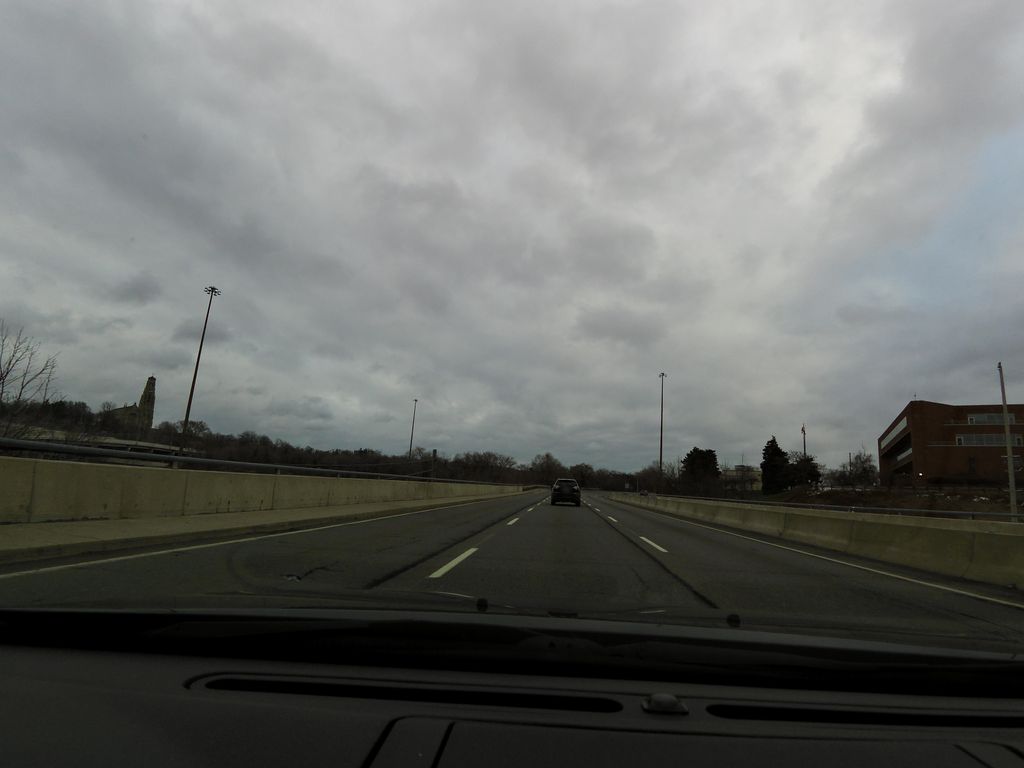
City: hamilton